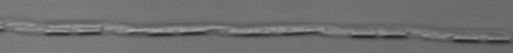
Label: Pseudo-nitzschia